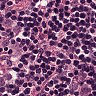
Metastatic tissue present: yes